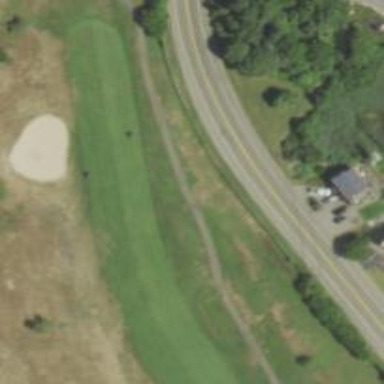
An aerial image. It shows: Path for both road and golf.